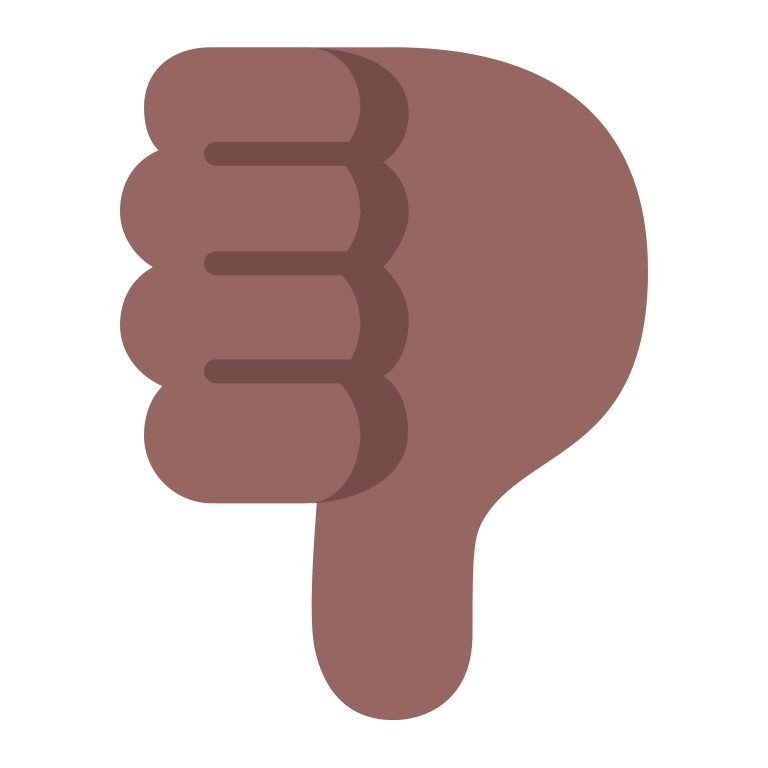
thumbs down flat  dark